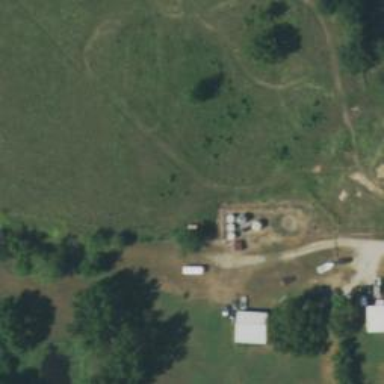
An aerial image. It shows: Silo.